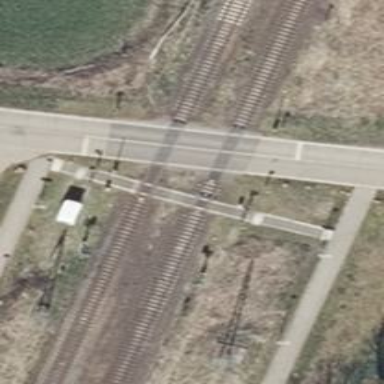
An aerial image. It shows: Level crossing along the railway.